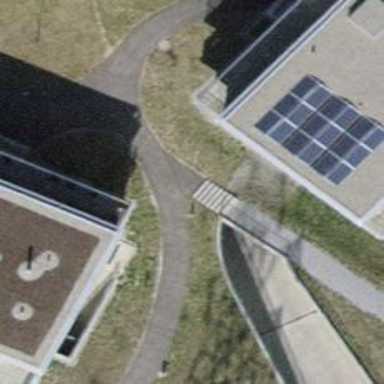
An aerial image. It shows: Road with steps.